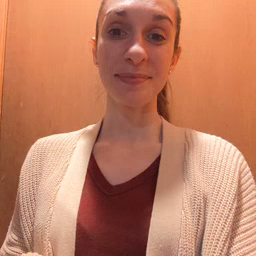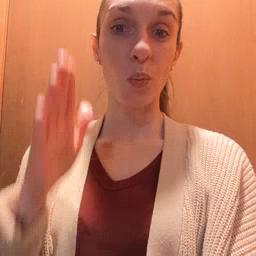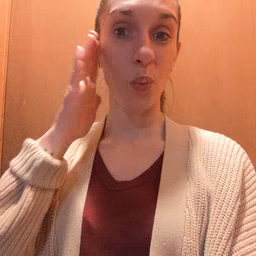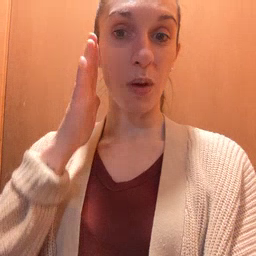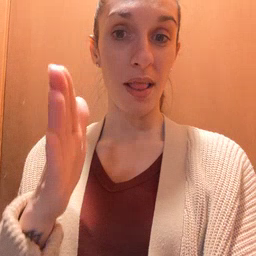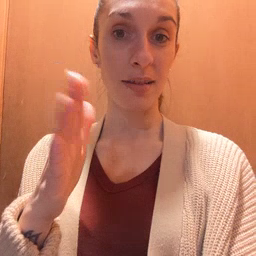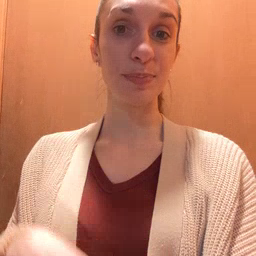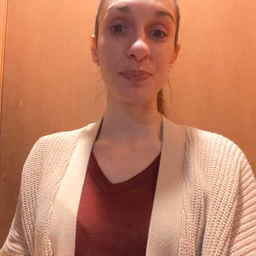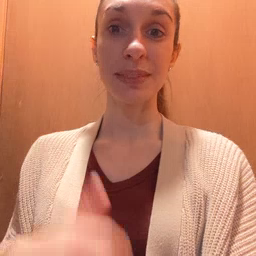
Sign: will